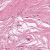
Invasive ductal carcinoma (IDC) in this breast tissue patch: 0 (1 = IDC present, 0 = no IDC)